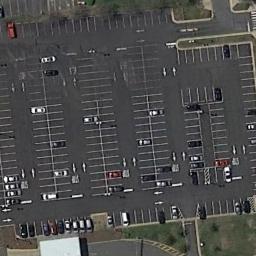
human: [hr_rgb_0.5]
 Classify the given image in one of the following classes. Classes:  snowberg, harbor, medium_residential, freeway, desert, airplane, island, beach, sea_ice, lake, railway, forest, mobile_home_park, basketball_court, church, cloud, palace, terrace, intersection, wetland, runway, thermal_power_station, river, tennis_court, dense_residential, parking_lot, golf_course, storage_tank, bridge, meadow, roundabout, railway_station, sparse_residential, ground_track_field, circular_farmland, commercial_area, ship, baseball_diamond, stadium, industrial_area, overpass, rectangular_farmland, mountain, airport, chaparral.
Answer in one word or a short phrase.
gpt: parking_lot